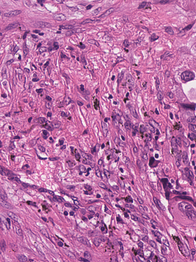
Tumor epithelial tissue: no
Tumor-associated stroma tissue: yes
Normal tissue: no